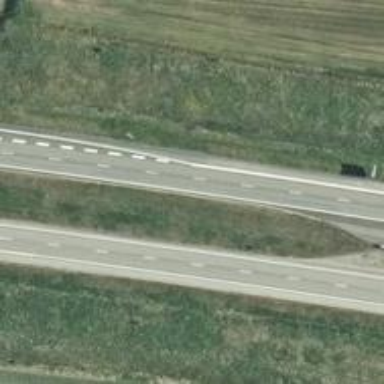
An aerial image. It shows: Motorway.